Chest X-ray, AP view. Patient: 65 years old, sex F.
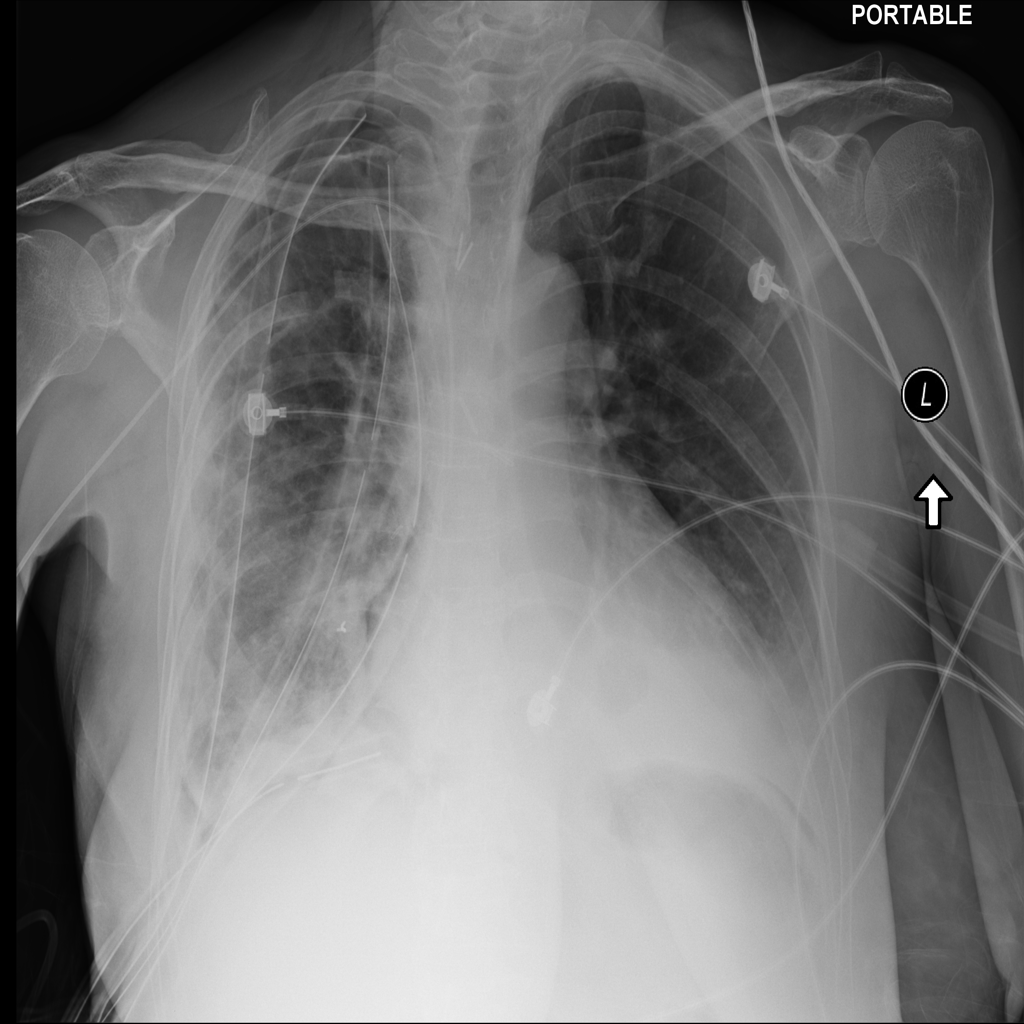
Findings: No Finding